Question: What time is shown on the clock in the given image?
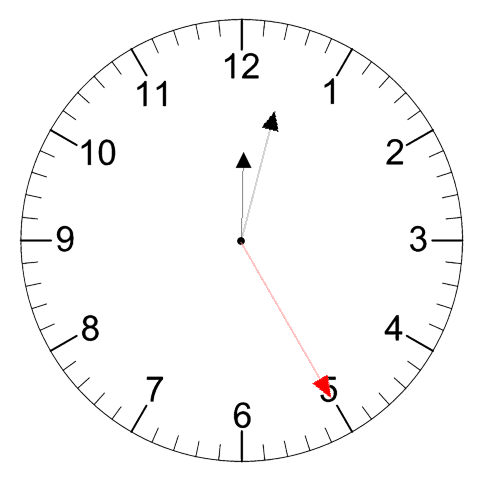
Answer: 12:02:25